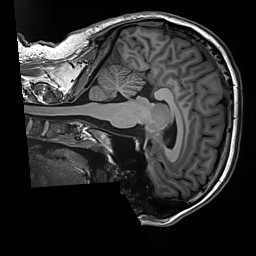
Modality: T1w
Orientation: sagittal
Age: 42
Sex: male
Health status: healthy
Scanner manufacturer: siemens
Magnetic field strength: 3 T
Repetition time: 2.5 s
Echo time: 0.00299 s